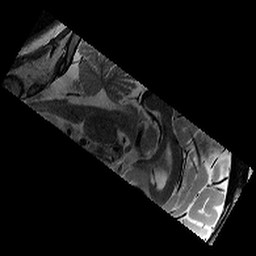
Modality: T2w
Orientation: sagittal
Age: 14
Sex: female
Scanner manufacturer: siemens
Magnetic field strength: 3 T
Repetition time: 9.23 s
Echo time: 0.067 s